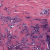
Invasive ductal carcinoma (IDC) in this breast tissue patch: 1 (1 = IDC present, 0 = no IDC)